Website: home-depot
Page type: customer-info-address
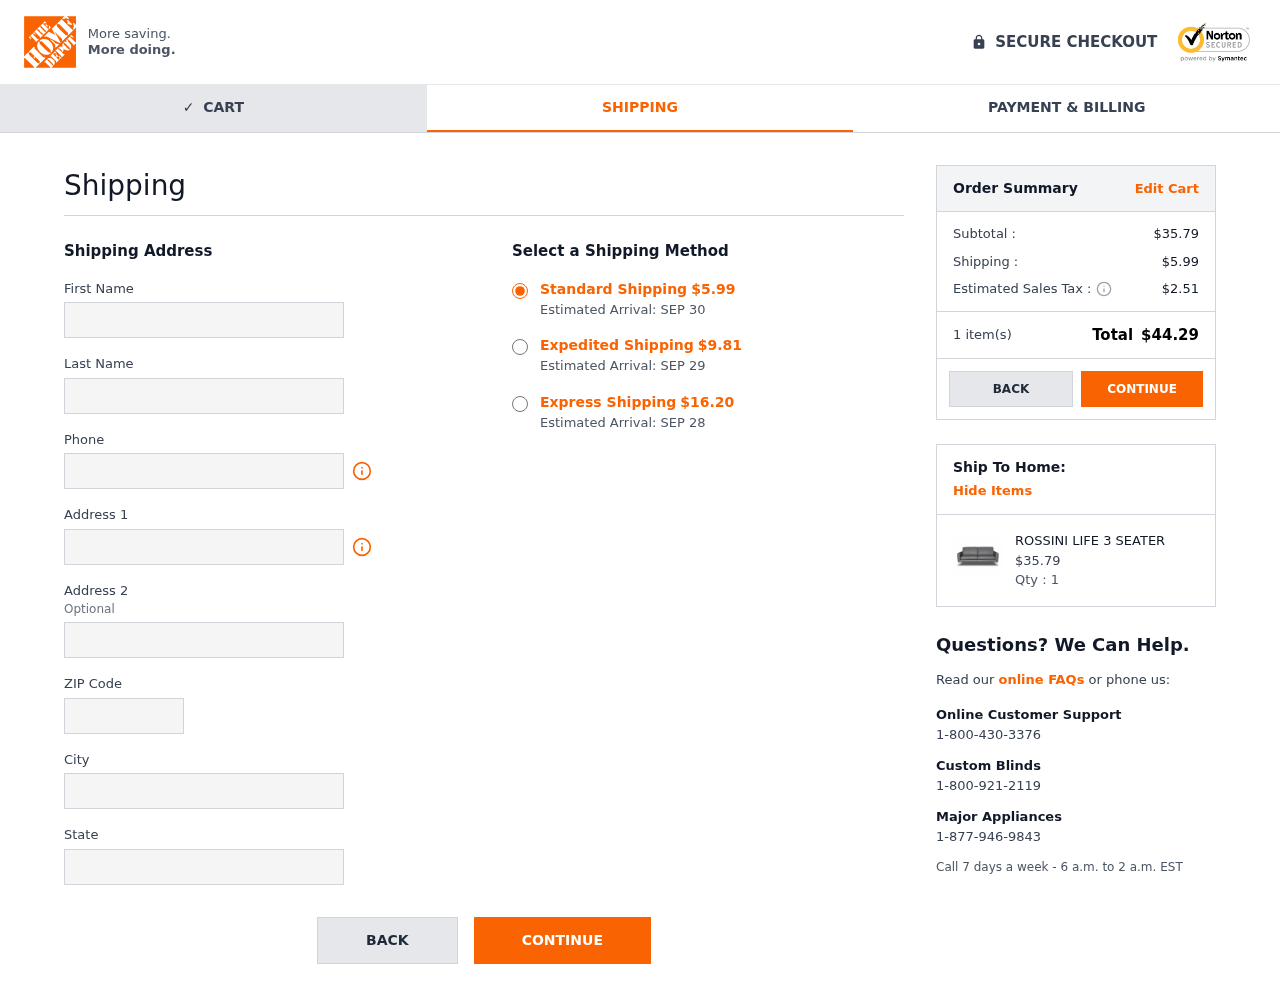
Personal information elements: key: PII_CITY
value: East Matthew
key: PII_FIRSTNAME
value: Miguel
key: PII_LASTNAME
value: Delgado
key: PII_PHONE
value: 4165992009
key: PII_POSTCODE
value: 79712
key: PII_STATE
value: New Hampshire
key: PII_STREET
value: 235 Snyder Unions
Product elements: key: PRODUCT1_NAME
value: ROSSINI LIFE 3 SEATER
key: PRODUCT1_PRICE
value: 35.79
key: PRODUCT1_QUANTITY
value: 1
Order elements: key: ORDER_SHIPPING_COST
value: $5.99
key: ORDER_DELIVERY_DATE
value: Estimated Arrival: SEP 30
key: ORDER_SHIPPING_COST_EXPEDITED
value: $9.81
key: ORDER_DELIVERY_DATE_EXPEDITED
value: Estimated Arrival: SEP 29
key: ORDER_SHIPPING_COST_EXPRESS
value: $16.20
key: ORDER_DELIVERY_DATE_EXPRESS
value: Estimated Arrival: SEP 28
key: ORDER_SUBTOTAL
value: $35.79
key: ORDER_TAX
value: $2.51
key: ORDER_NUM_ITEMS
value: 1 item(s)
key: ORDER_TOTAL
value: $44.29